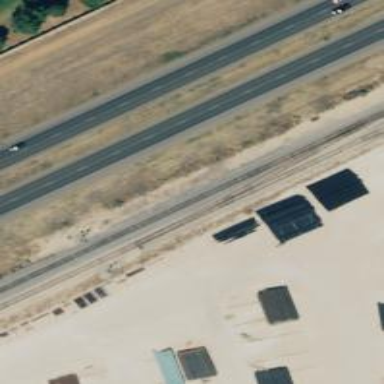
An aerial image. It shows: Rail spur service.